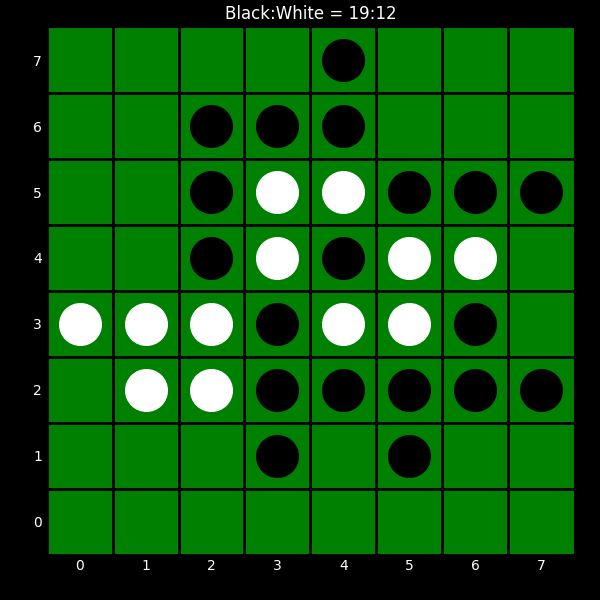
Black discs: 19
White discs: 12